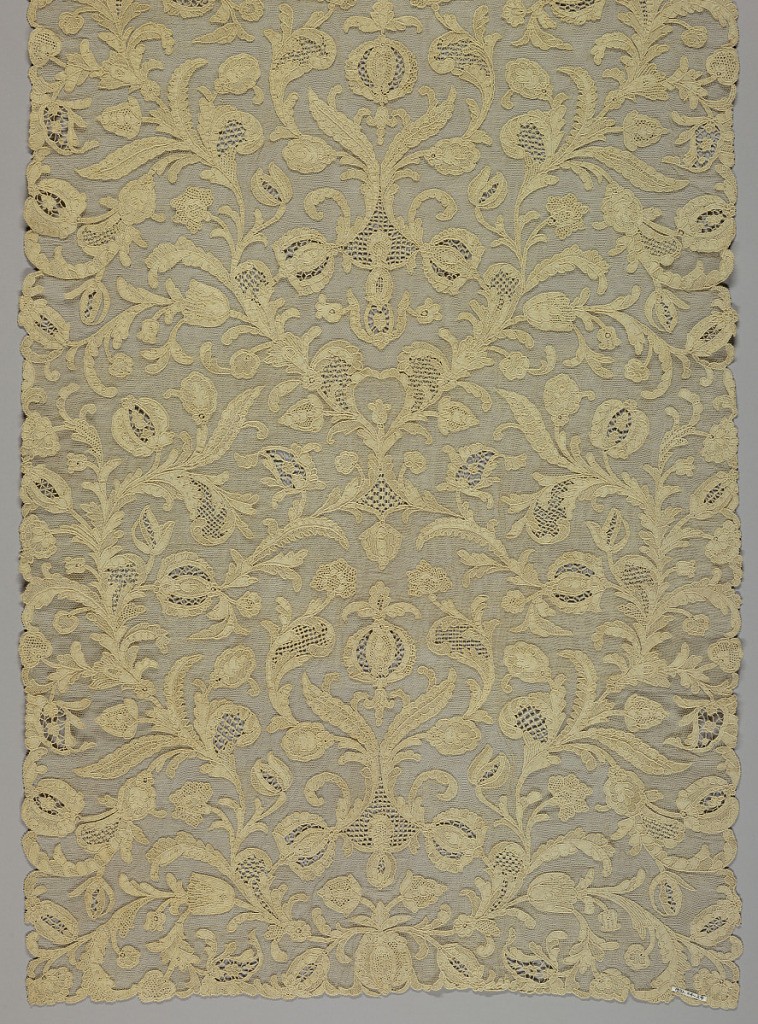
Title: Panel
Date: late 19th century
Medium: linen Technique: needle lace, ground with loop and twist with twist return (Burano)
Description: Long narrow scarf of ecru lace in a vertical, symmetrical design of scrolling serpentine branches and flowers springing from central ornamental motifs. Scalloped edge.